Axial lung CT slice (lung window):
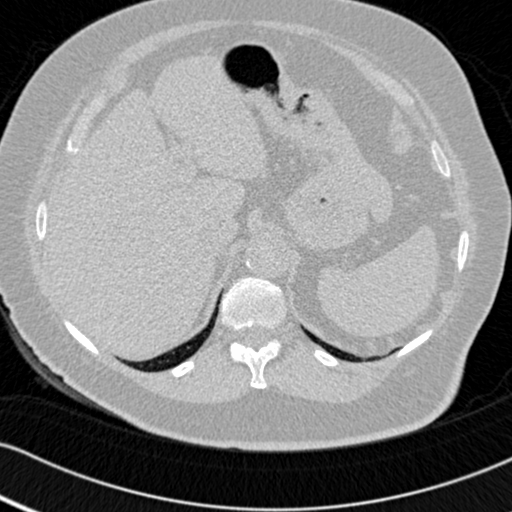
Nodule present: no